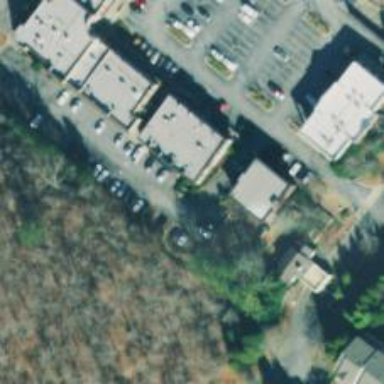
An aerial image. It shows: Healthcare clinic is depicted in the image.